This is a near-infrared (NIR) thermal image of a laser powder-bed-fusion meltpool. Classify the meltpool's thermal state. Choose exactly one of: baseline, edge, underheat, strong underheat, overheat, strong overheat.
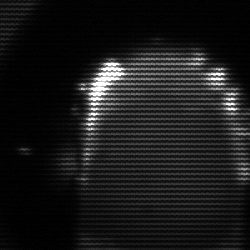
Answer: baseline